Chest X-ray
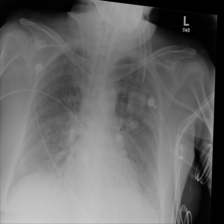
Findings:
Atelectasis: negative
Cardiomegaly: negative
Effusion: negative
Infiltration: negative
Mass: negative
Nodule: negative
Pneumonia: negative
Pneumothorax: negative
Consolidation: negative
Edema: negative
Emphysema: negative
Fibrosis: negative
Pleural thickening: negative
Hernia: negative